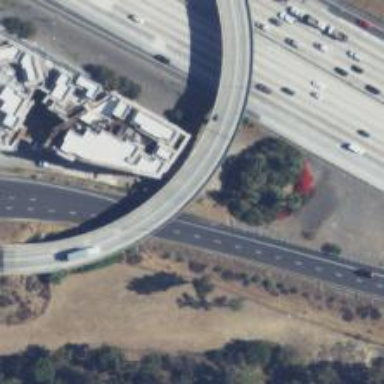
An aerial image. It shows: Motorway link.